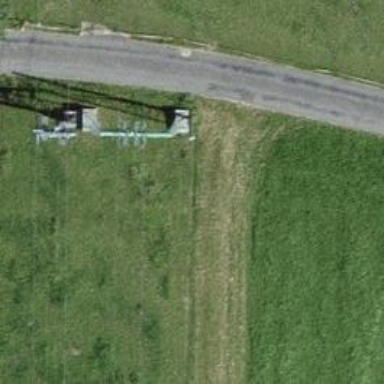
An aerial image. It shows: Pylon used for aerialway.